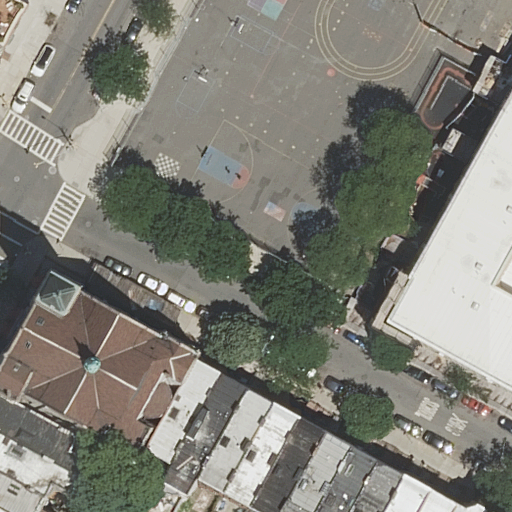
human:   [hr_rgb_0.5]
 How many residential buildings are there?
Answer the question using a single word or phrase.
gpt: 18

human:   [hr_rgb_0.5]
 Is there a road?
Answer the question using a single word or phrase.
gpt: yes

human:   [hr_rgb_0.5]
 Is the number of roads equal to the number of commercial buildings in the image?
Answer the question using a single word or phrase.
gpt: no

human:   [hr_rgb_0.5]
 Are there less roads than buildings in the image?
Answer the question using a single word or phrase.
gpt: yes

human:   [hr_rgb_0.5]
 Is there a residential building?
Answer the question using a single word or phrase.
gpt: yes

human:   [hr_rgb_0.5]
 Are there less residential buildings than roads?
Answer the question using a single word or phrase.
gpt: no

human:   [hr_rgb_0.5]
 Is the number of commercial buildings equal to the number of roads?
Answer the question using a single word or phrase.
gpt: no

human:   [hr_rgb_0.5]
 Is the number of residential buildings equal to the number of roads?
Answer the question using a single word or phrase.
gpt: no

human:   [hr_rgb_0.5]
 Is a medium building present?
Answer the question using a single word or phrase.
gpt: yes

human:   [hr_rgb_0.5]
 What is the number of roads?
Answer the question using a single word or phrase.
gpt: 2

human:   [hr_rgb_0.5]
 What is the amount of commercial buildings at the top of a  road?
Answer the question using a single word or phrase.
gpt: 0

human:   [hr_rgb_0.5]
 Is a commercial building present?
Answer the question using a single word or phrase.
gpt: no

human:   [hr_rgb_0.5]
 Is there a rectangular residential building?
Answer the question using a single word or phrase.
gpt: yes

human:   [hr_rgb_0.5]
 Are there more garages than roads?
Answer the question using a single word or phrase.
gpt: no

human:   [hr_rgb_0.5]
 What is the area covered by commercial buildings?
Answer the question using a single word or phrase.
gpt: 0m2

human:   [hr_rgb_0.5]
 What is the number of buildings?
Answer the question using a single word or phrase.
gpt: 19

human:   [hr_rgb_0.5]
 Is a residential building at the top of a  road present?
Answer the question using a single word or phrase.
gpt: yes

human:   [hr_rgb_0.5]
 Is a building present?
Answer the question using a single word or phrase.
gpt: yes

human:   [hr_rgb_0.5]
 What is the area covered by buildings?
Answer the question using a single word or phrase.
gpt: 2729m2

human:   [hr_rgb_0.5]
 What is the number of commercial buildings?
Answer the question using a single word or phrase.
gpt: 0

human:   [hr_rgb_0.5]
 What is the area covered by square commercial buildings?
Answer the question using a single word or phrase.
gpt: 0m2

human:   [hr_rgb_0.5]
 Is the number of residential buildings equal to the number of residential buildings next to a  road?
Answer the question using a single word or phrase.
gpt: yes

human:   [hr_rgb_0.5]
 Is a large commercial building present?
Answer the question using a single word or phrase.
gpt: no

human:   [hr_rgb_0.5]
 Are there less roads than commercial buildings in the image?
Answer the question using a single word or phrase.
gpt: no

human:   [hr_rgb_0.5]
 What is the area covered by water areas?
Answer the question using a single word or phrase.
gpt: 0m2

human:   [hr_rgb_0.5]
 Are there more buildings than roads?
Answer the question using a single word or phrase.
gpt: yes

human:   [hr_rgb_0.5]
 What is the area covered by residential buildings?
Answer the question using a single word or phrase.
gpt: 1993m2

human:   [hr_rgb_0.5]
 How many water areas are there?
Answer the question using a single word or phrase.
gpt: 0

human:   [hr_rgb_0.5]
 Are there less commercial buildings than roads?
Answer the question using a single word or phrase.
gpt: yes

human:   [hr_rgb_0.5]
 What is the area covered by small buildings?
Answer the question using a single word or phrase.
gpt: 442m2

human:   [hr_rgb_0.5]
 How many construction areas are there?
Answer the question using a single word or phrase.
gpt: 0

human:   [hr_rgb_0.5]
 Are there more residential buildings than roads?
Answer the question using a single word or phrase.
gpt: yes

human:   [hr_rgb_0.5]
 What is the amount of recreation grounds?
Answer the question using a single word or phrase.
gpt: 0

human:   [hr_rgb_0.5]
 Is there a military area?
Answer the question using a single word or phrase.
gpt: no

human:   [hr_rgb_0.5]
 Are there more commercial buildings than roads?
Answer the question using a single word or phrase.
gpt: no

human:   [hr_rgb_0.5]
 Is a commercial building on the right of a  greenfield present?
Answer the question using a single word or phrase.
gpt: no

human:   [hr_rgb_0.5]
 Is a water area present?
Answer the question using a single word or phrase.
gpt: no

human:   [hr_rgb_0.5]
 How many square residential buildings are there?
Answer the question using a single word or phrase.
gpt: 0

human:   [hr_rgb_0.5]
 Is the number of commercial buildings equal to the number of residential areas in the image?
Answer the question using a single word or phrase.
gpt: yes

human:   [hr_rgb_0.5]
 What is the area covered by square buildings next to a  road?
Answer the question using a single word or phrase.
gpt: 0m2

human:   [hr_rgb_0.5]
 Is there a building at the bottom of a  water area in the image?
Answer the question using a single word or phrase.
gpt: no

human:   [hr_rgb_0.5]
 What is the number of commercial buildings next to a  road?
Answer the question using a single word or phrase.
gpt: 0

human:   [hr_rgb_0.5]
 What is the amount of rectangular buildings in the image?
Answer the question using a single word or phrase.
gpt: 15

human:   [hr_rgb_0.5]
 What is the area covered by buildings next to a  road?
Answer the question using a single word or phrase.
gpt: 2729m2

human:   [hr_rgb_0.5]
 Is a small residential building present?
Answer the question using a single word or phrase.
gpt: yes

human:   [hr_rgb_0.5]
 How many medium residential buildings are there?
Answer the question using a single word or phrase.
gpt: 6

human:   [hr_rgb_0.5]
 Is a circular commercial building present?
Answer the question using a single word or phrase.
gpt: no

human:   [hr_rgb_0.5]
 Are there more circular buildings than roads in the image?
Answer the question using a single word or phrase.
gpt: no

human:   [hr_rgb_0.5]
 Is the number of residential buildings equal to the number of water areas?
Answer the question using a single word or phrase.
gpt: no

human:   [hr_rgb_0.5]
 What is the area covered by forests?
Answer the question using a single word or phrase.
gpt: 0m2

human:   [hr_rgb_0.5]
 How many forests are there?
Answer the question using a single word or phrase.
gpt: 0

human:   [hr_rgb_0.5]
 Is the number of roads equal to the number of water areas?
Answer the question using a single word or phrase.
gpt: no

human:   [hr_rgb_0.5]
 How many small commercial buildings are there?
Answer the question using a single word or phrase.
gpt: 0

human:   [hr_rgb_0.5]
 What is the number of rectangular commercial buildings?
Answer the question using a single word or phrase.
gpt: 0

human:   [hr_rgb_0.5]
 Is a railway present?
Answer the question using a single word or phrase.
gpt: no

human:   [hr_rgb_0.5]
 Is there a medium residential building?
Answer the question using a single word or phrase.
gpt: yes

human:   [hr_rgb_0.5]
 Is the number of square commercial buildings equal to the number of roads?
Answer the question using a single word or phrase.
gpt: no

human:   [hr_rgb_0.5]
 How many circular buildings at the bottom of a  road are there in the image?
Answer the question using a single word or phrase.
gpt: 0

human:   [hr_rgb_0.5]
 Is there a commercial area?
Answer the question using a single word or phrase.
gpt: no

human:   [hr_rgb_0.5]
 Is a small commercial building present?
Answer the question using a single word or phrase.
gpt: no

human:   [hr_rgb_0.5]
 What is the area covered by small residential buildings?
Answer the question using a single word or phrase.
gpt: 442m2

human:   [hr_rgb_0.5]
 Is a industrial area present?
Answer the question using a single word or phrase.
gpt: no

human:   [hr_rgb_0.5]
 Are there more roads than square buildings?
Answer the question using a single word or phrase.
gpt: yes

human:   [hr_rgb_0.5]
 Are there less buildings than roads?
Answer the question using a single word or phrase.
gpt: no